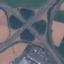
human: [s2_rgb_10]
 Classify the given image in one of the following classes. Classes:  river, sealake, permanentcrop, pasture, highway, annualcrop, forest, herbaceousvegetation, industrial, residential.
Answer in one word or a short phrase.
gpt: Highway